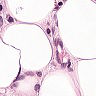
Metastatic tissue present: yes